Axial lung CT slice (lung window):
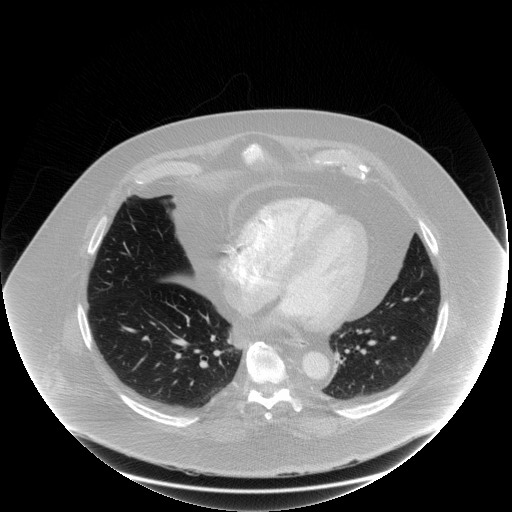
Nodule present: no